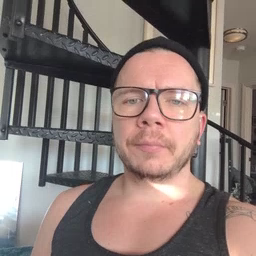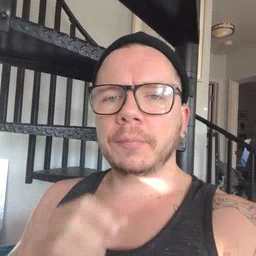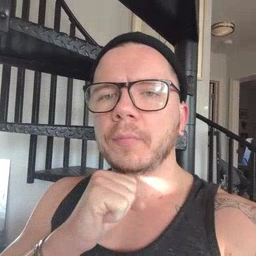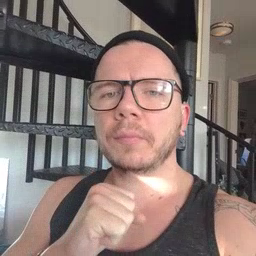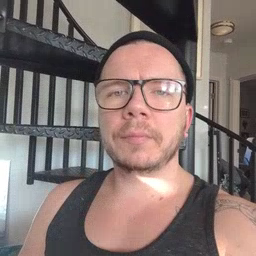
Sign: orange